Field crop: maize
Growth stage: 2
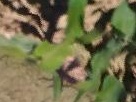
Species: maize